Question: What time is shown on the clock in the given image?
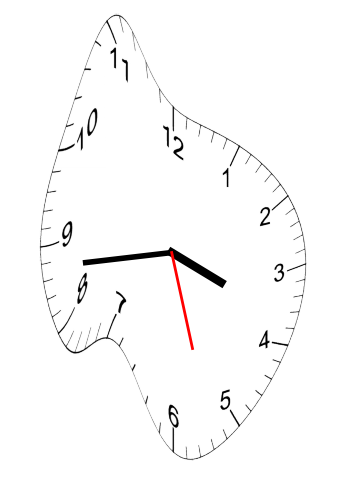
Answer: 03:43:27